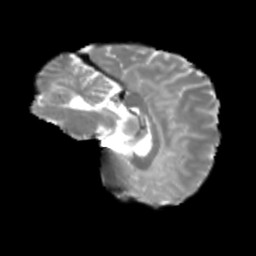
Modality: T2w
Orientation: sagittal
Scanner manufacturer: siemens
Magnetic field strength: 3 T
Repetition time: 4 s
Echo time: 0.0594 s